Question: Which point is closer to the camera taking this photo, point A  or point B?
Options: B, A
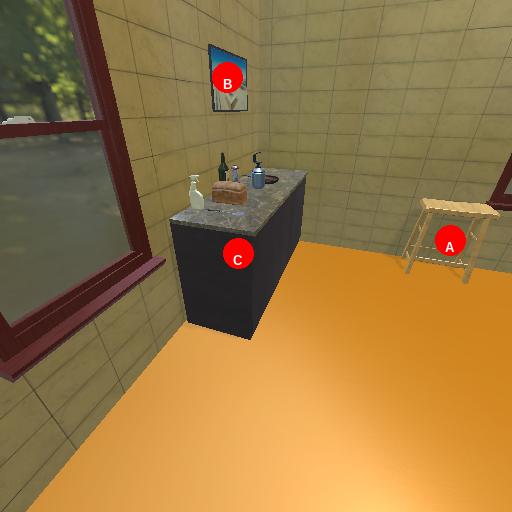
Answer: B